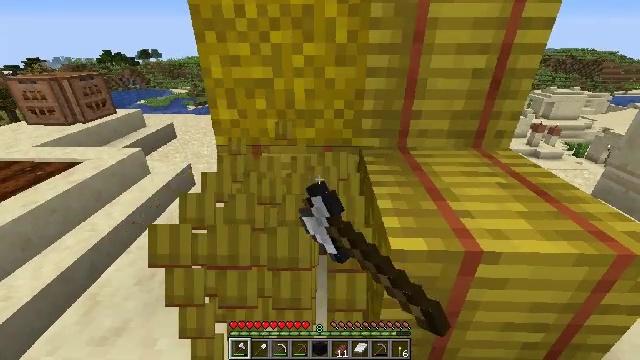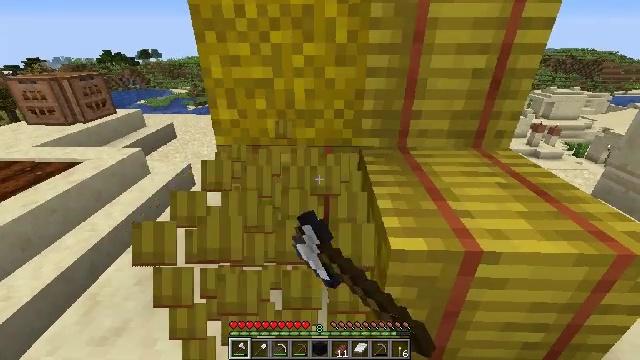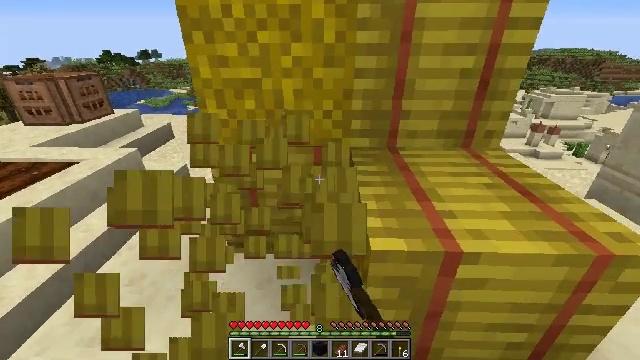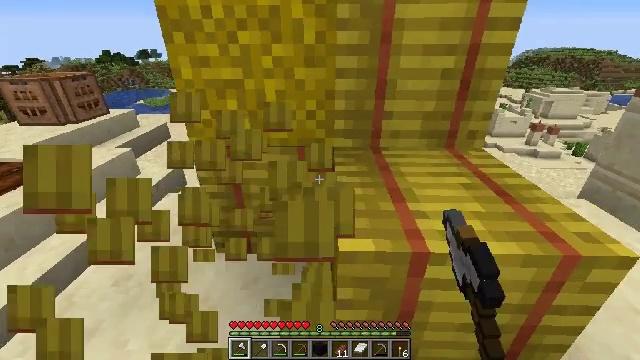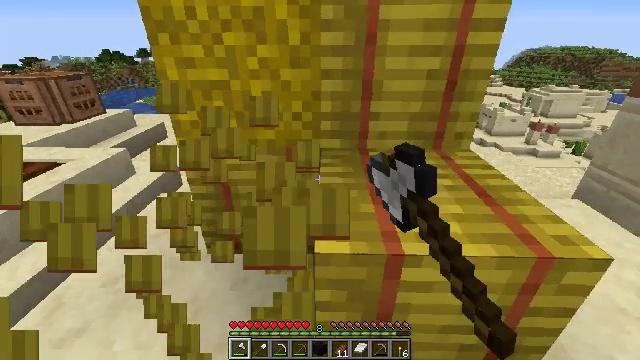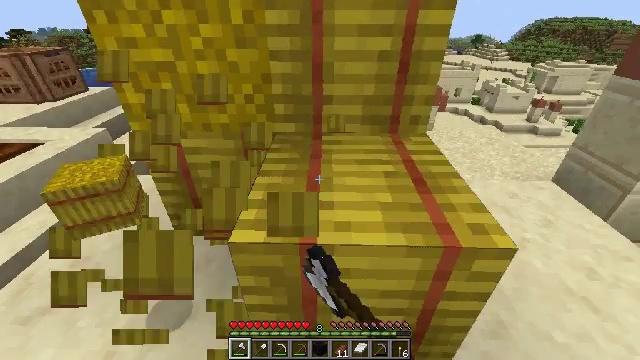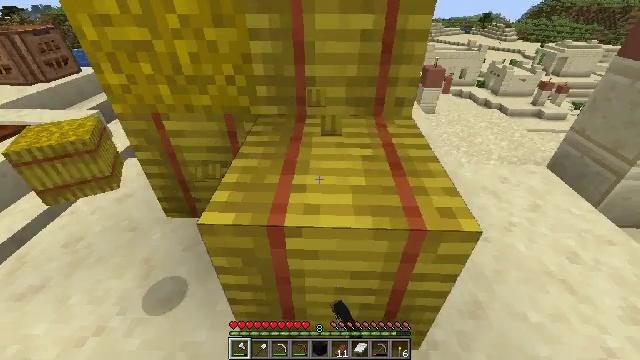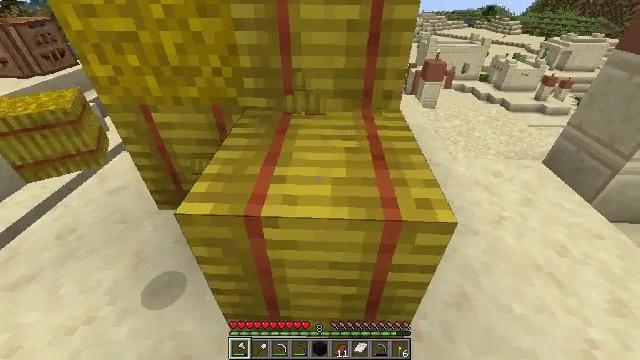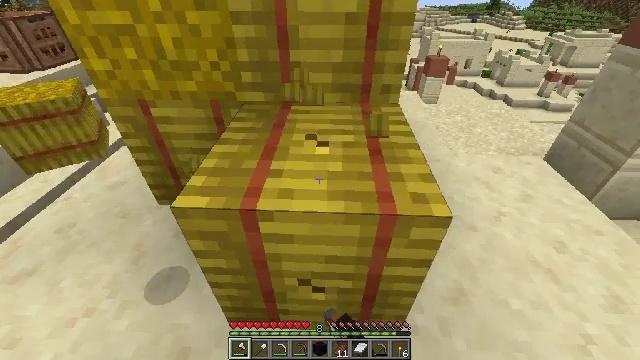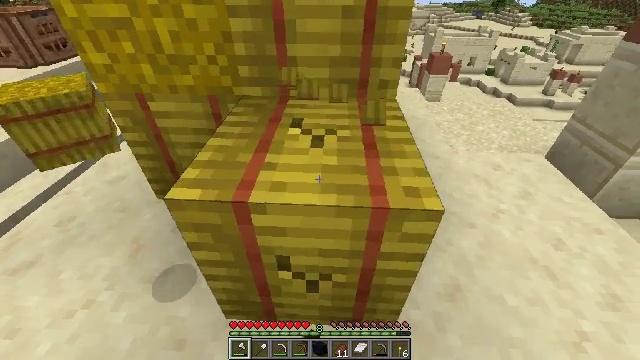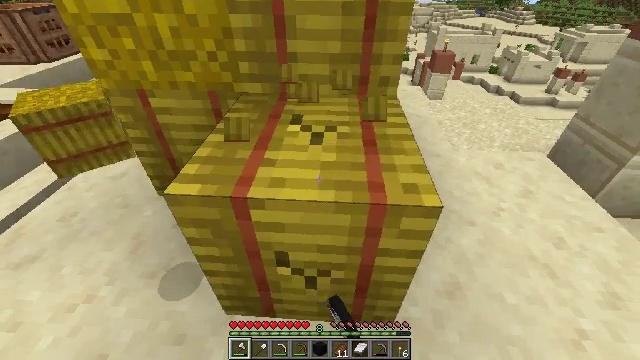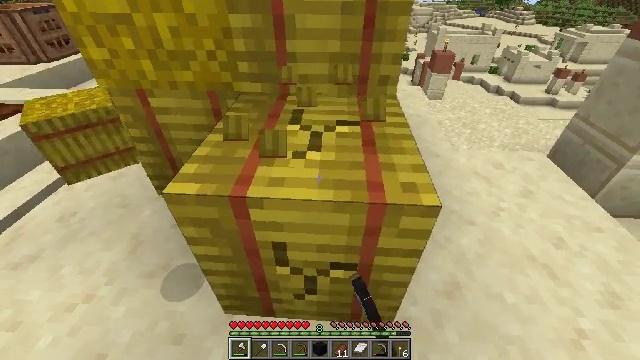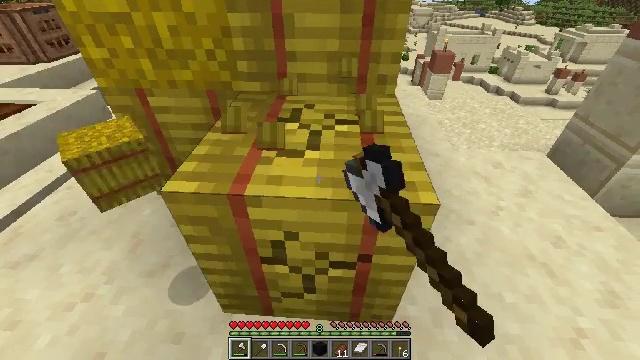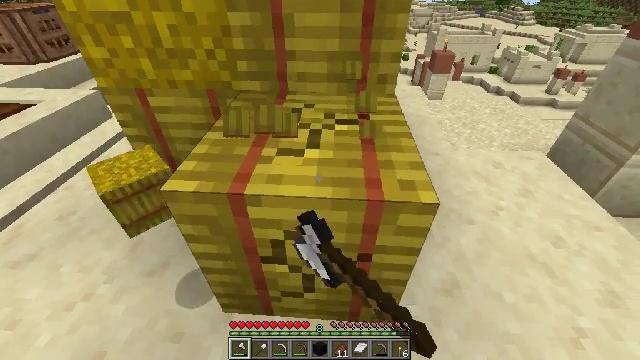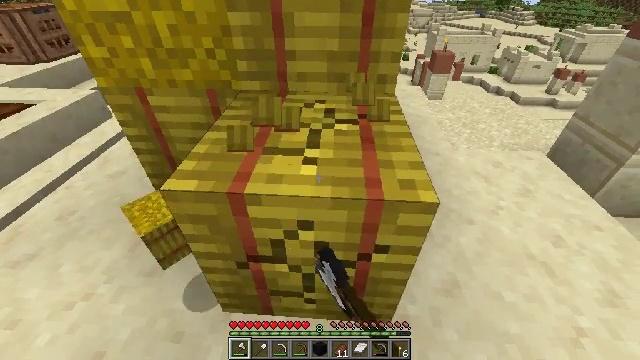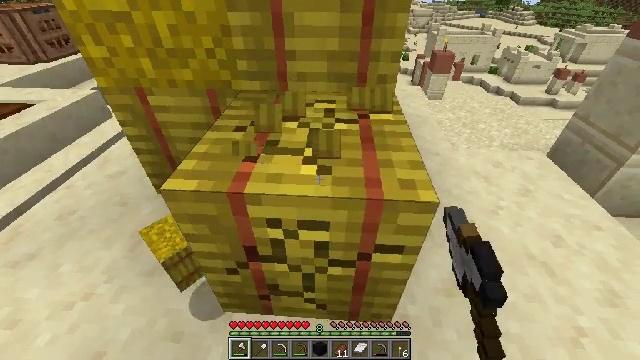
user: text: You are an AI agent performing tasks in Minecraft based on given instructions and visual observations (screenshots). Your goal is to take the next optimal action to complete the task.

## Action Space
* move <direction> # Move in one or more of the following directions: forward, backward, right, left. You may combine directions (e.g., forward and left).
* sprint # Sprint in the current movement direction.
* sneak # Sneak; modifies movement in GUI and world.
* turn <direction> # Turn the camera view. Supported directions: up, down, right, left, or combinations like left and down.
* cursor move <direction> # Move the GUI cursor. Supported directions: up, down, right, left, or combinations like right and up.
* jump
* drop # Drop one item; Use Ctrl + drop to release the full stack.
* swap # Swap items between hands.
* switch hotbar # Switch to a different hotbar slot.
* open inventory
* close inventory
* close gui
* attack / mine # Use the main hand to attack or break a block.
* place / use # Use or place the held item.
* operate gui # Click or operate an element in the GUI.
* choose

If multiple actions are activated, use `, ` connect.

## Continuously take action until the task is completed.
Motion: motion action
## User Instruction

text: Attack the hay block to get hay.
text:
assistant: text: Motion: attack / mine
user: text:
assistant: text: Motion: move right, attack / mine
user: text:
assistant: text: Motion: move right, attack / mine
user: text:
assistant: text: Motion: move right, attack / mine
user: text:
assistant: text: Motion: move right, turn down, attack / mine
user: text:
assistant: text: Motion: turn down, attack / mine
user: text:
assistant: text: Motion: turn down, attack / mine
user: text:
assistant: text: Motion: attack / mine
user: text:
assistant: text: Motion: attack / mine
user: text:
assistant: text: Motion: attack / mine
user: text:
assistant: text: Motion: attack / mine
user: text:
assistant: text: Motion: attack / mine
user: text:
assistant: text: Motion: attack / mine
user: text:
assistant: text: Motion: attack / mine
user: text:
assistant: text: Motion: attack / mine
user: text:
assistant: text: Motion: attack / mine
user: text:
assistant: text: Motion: attack / mine
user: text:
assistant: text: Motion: attack / mine
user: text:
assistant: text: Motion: move forward and move right, attack / mine
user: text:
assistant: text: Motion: move forward and move right, attack / mine
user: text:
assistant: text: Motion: move forward and move right, turn left, attack / mine
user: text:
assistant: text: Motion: move forward and move right, turn left and up, attack / mine
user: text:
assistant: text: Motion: move forward and move right, turn left and up, attack / mine
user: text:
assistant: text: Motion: move forward and move right, turn left and up, attack / mine
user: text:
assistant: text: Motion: move forward, turn left and up, attack / mine
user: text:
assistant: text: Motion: turn left and up, attack / mine
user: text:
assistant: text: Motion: turn left and up, attack / mine
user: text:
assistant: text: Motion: turn left and up, attack / mine
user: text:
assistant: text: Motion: turn left, attack / mine
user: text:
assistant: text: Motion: attack / mine